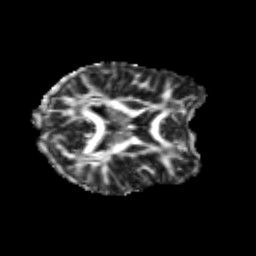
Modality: FA
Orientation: axial
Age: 21
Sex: female
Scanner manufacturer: siemens
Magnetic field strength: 3 T
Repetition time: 3.5 s
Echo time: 0.113 s